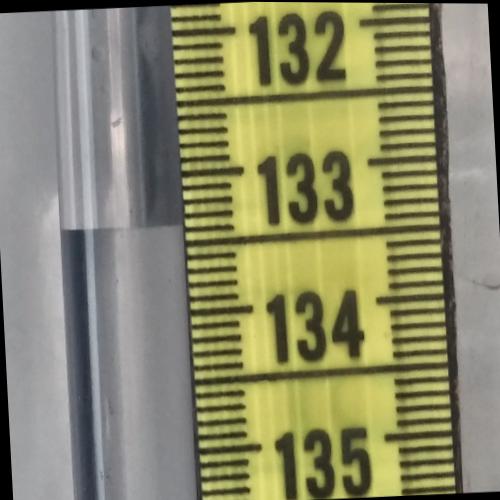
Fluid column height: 133.4 cm